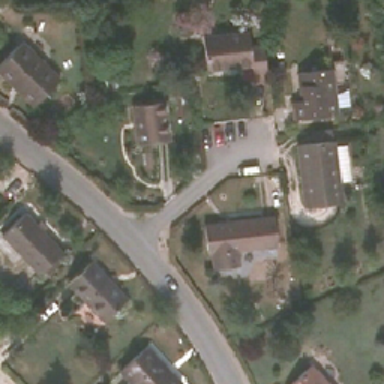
Four cars parked in a medium-sized residential area and fork of the road .